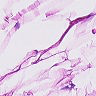
Metastatic tissue present: no